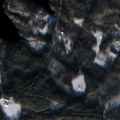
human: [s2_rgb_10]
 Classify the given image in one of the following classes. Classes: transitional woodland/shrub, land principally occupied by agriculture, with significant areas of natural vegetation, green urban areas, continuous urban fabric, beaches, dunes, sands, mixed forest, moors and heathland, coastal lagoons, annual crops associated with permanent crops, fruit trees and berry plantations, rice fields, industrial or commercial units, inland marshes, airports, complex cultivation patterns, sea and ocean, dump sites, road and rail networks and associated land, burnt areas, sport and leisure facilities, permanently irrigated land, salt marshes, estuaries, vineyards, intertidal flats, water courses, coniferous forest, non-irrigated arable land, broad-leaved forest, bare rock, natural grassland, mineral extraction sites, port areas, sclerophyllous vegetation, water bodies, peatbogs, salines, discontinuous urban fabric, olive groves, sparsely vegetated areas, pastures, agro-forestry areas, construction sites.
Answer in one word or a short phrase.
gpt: coniferous forest, mixed forest, water bodies